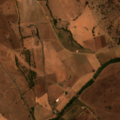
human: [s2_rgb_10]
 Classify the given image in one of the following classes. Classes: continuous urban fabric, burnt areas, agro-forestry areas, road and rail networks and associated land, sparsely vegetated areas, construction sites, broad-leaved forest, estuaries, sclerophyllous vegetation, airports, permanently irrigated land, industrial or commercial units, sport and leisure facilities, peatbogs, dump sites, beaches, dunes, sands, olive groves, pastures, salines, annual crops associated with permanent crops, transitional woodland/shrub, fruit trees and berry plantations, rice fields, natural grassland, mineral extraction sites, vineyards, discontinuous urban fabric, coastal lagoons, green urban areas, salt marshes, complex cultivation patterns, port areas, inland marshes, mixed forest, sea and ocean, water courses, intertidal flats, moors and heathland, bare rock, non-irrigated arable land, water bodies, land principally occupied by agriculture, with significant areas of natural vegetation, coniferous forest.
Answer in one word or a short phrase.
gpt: non-irrigated arable land, olive groves, agro-forestry areas